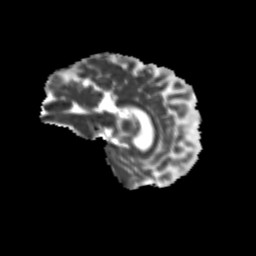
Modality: MD
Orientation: sagittal
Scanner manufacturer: siemens
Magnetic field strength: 3 T
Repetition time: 9.2 s
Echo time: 0.084 s